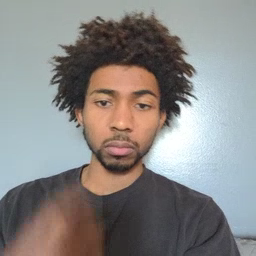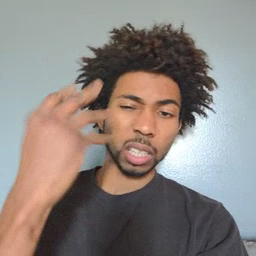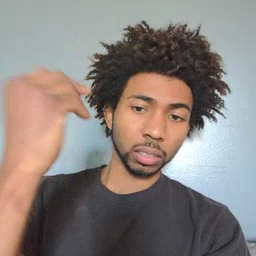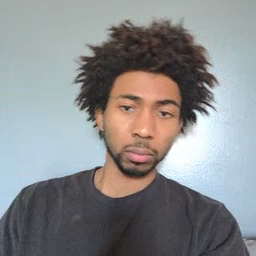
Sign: outside